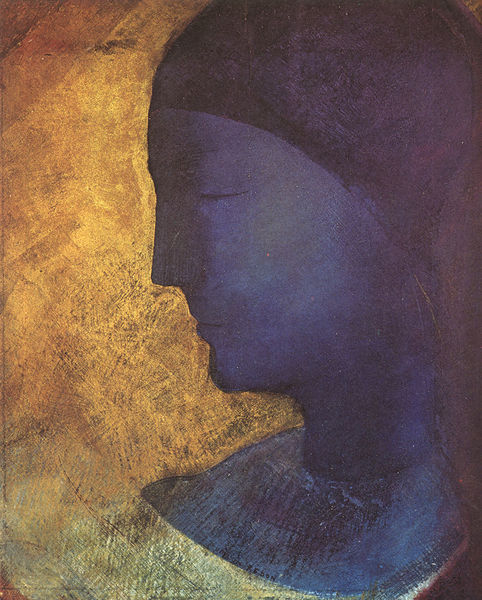
Titel: Goldene Zelle oder Blaues Profil
Künstler: Odilon Redon
Institution: London, British Museum
Schlagwörter: blau, kopf, schatten, schlaf, weiß, gelb, frau, licht, mund, nase, orange, profil, rot, expressionismus, symbolismus, augen, gesicht, lang, hals, portrait, porträt, gold, haare, kinn, lippen, schlafend, studie, modern, lila, dunkelblau, kopftuch, büste, seitenansicht, geschlossen, farbflächen, schematisch, maria, goldgrund, redon, gild